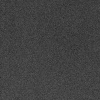
Atmospheric dust classification: dusty